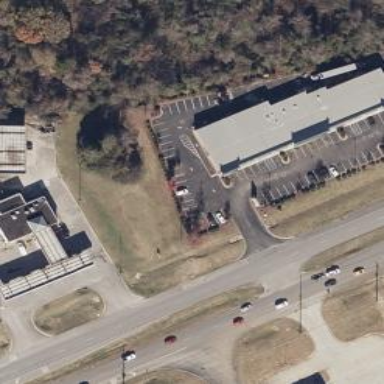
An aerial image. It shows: Pharmacy providing healthcare services.